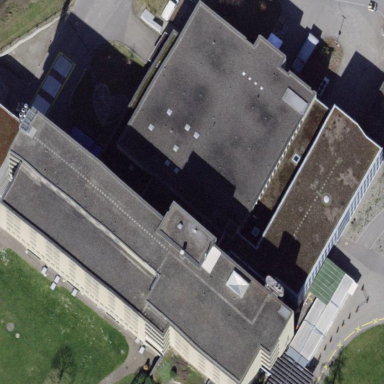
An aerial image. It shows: Hospital building.